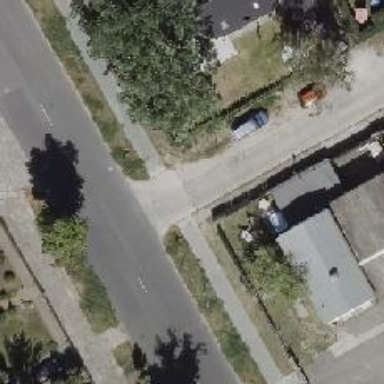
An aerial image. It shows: Residential road paved with concrete.